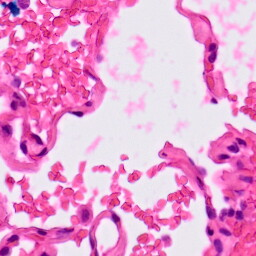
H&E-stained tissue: Lung